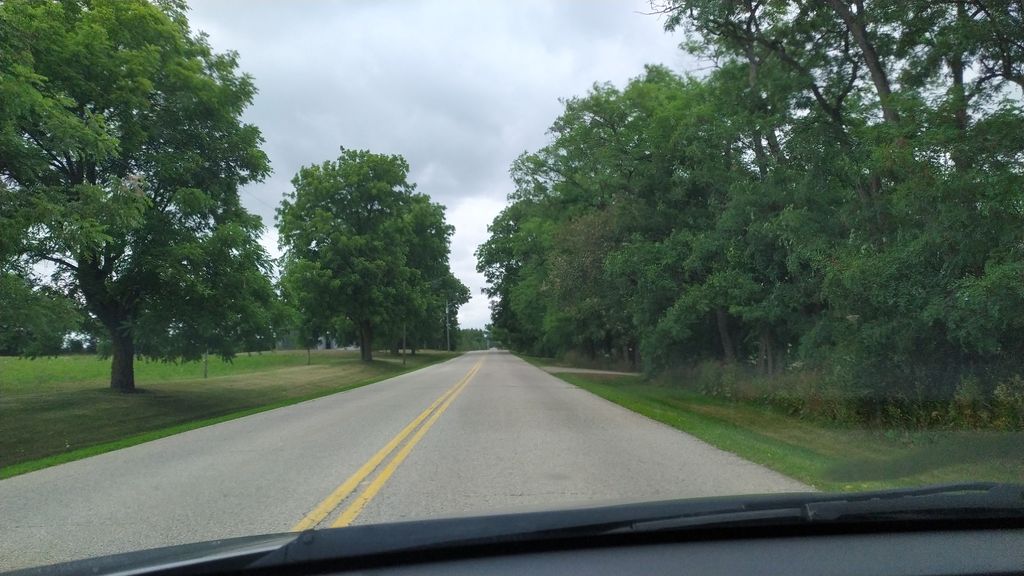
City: kitchener-waterloo